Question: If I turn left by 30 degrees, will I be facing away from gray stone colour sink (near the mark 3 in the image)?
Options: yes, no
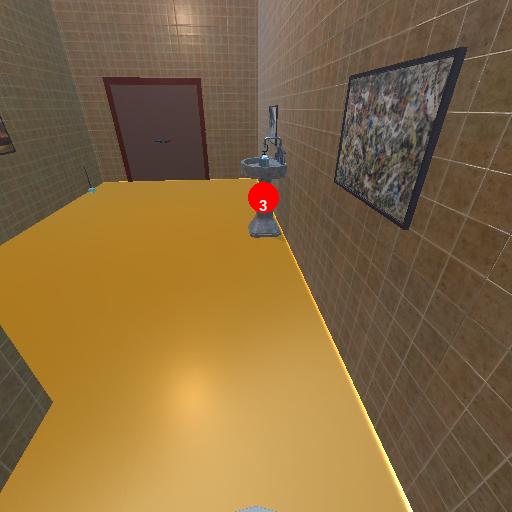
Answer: yes